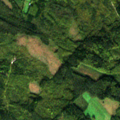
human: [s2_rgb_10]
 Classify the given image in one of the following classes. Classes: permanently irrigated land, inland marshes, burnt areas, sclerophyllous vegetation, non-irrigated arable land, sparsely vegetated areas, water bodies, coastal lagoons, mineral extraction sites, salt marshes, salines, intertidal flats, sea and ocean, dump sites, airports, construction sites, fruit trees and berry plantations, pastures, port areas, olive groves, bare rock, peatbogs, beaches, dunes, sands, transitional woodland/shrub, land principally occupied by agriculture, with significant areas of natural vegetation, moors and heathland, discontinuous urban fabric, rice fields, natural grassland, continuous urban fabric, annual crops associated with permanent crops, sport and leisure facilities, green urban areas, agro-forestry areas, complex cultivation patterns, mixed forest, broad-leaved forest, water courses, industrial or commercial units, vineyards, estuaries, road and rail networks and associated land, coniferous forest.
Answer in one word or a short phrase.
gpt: coniferous forest, mixed forest, transitional woodland/shrub